Aerial crown-view tile of a tropical tree (Barro Colorado Island, Panama), acquired 20250512:
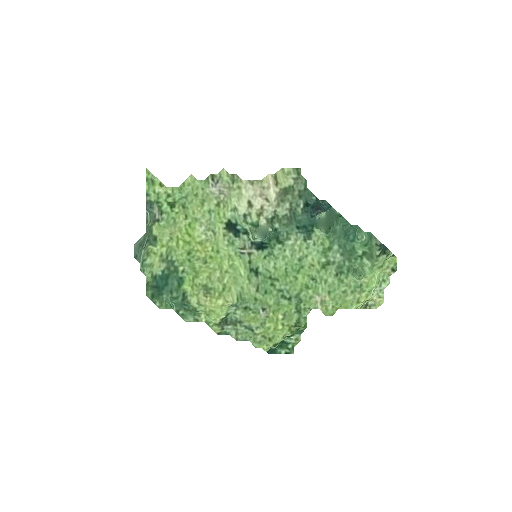
Species: Jacaranda copaia
GBIF accepted scientific name: Jacaranda copaia
Crown area: 47.839 m²